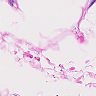
Metastatic tissue present: no